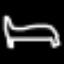
Label: bed